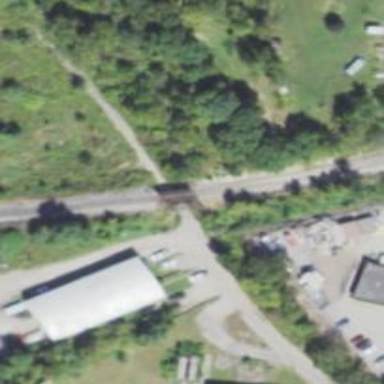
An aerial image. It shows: Abandoned railway bridge.